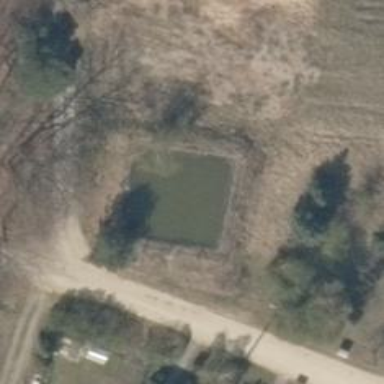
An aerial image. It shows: Emergency fire water pond.